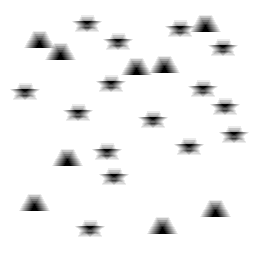
Squares: 0
Triangles: 9
Stars: 15
Total shapes: 24